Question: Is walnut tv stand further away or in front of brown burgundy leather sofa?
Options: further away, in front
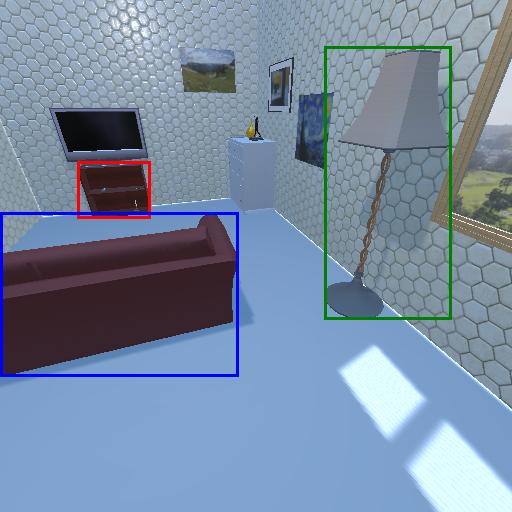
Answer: further away